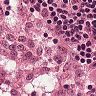
Metastatic tissue present: no